Field crop: tomato
Growth stage: 1
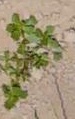
Species: portulaca